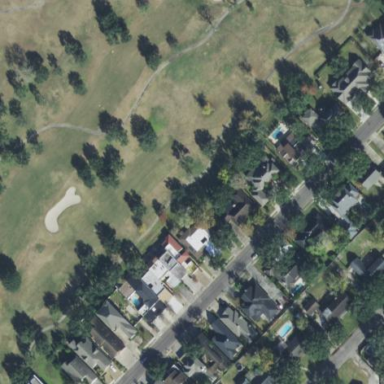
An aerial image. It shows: Golf fairway in the image.